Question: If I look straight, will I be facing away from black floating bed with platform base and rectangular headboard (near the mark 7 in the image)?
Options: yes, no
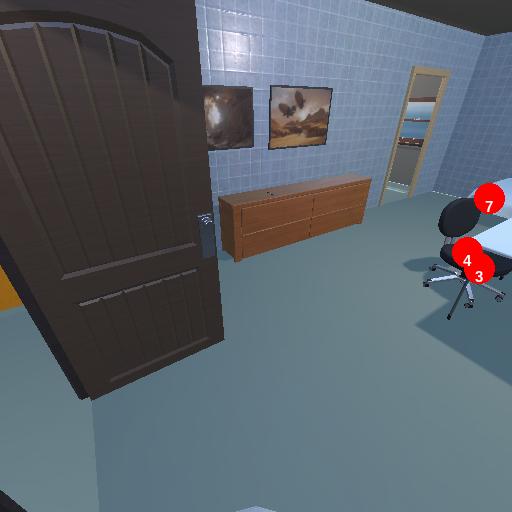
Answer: yes